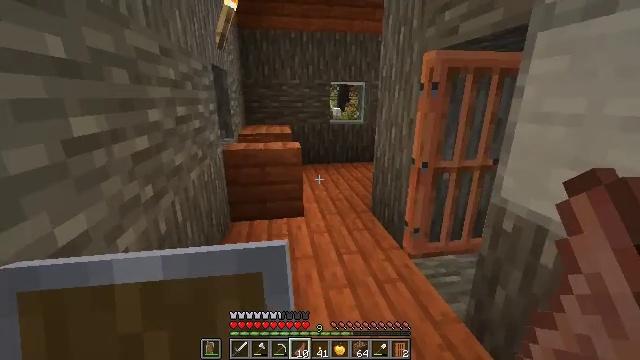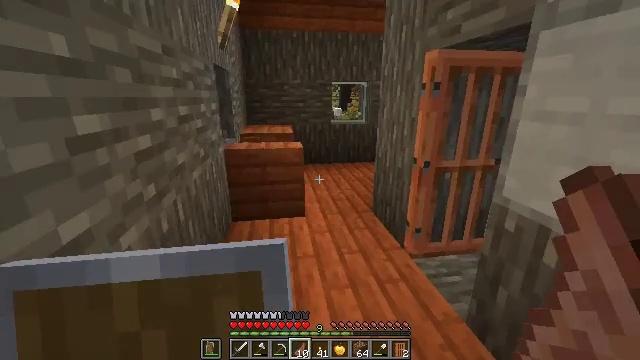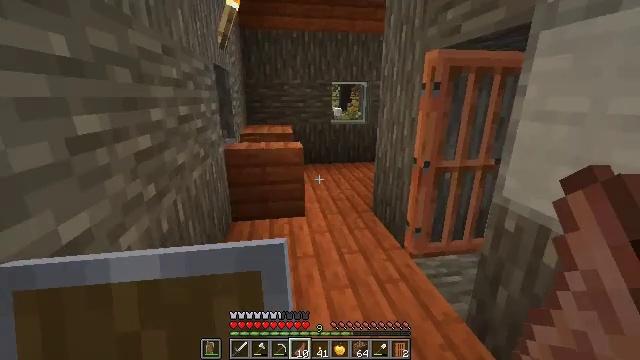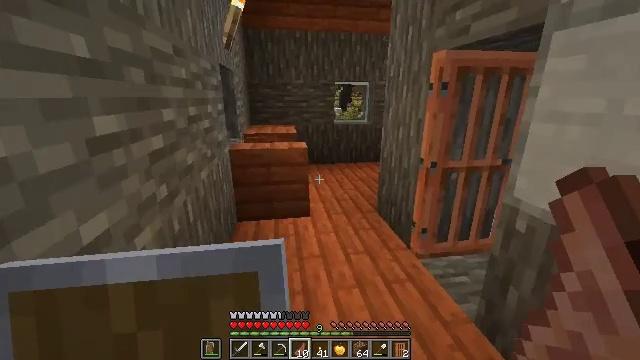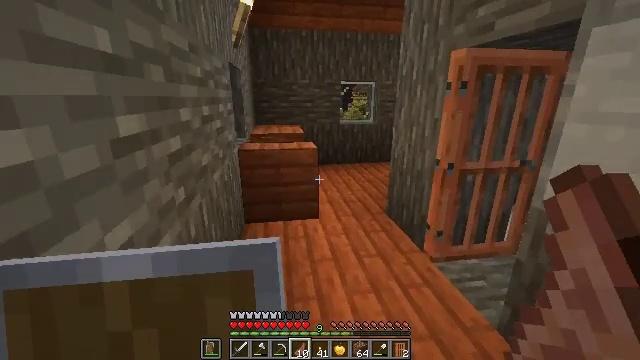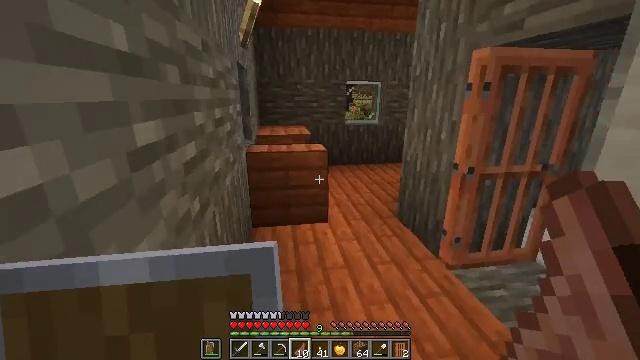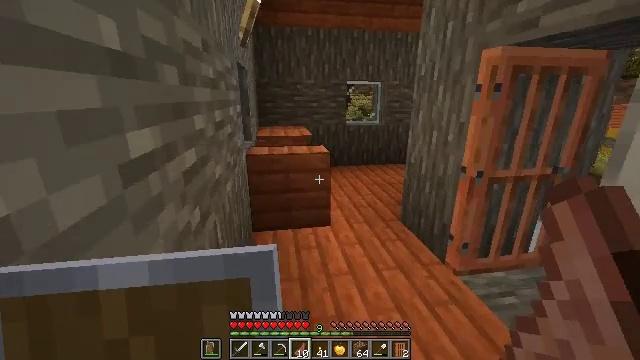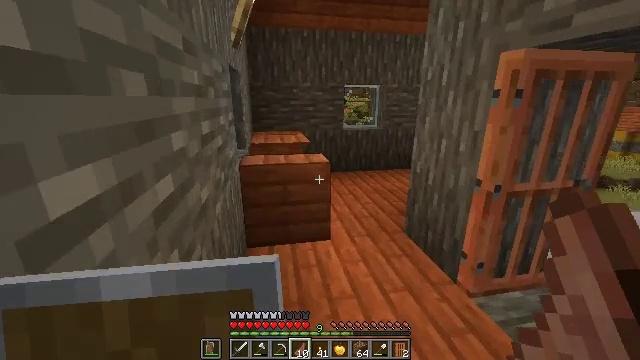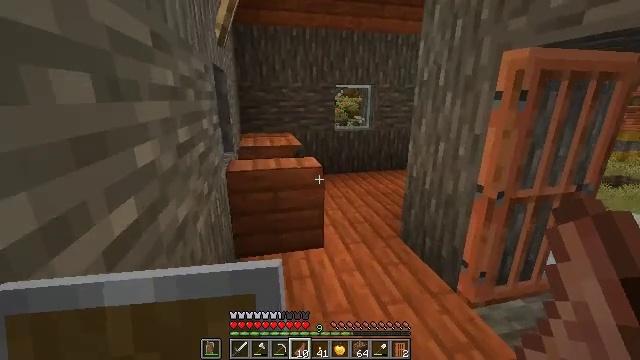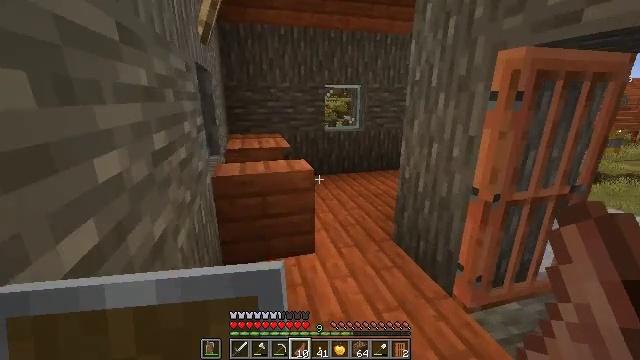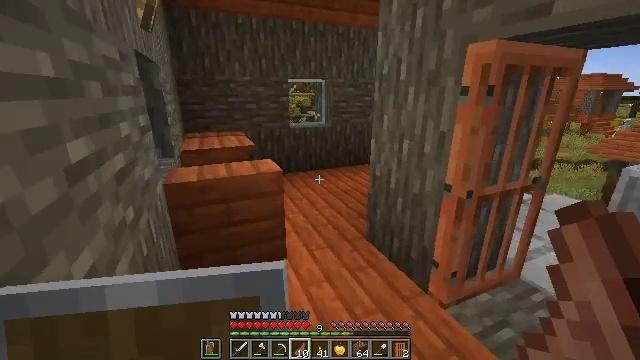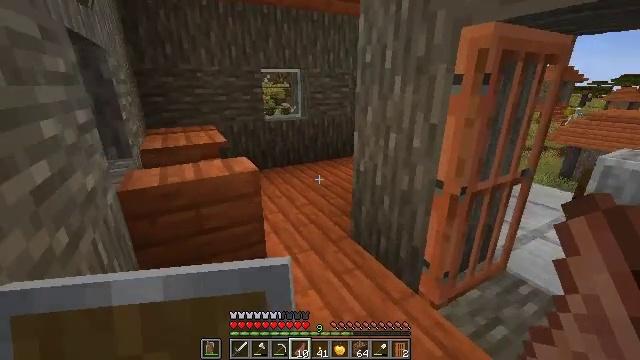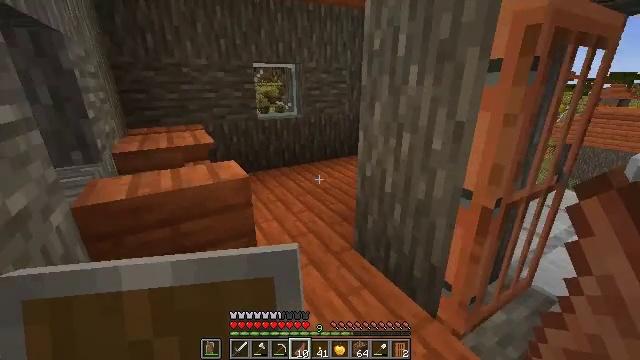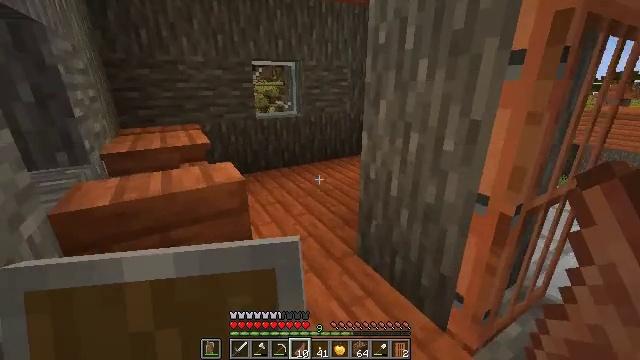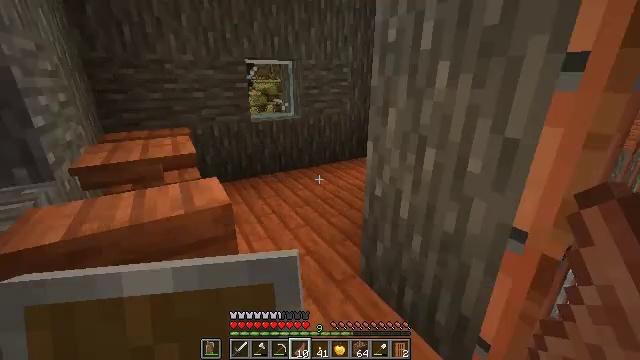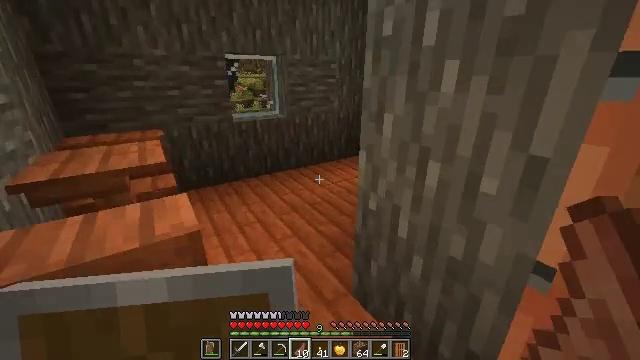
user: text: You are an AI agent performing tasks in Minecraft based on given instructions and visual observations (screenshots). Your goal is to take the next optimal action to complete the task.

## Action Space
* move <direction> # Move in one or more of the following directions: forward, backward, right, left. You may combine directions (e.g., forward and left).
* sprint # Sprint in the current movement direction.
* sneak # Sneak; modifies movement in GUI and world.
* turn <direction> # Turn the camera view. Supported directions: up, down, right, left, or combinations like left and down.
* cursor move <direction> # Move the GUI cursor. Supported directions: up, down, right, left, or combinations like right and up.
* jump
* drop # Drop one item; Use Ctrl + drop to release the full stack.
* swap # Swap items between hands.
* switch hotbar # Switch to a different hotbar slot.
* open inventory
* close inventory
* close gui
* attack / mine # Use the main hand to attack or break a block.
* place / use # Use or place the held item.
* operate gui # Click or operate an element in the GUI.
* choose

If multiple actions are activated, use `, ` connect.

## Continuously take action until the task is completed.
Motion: motion action
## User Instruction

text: Gather smooth stone from the ground.
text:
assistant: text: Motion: no_op
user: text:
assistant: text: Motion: no_op
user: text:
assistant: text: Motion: move left
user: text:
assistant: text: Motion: move forward and move left
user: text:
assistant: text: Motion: move forward and move left
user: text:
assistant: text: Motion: move forward and move left
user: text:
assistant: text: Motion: move forward, turn right
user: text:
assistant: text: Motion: move forward, turn right
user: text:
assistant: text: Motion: move forward, turn right
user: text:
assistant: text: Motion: move forward, turn right and down
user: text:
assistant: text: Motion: move forward, turn right and down
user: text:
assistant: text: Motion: move forward, turn right
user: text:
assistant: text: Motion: move forward
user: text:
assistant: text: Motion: move forward
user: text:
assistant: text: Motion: move forward, turn right
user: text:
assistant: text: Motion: move forward, turn right and down
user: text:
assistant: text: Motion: move forward and move left, turn right and down
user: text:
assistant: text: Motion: move forward and move left, turn right
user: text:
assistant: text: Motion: move forward and move left, turn right and down
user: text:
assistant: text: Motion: move forward and move left, turn right and down
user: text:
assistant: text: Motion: move forward and move left, turn right and down
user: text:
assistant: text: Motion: move forward and move left, turn right
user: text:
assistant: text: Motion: move forward and move left, turn right
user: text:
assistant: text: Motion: move forward and move left, turn right
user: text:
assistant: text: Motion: move forward and move left, turn right
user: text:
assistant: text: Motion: move left, turn right
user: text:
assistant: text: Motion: no_op
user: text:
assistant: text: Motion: no_op
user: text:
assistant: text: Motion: move left, turn left and up
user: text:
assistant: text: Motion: move left, turn left and up